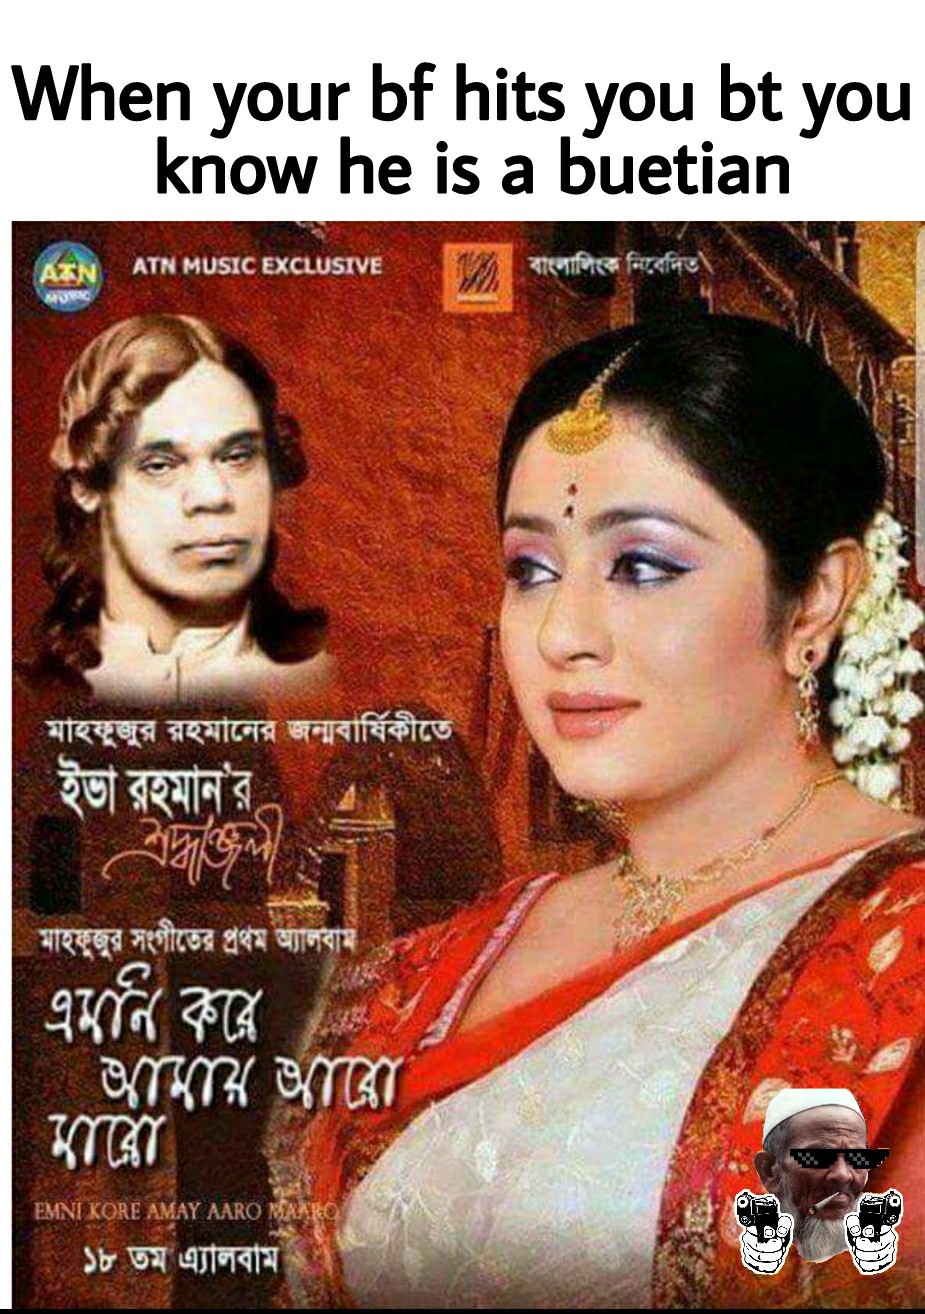
Caption: When your bf hits you bt you know he is a buetian
Label: hate